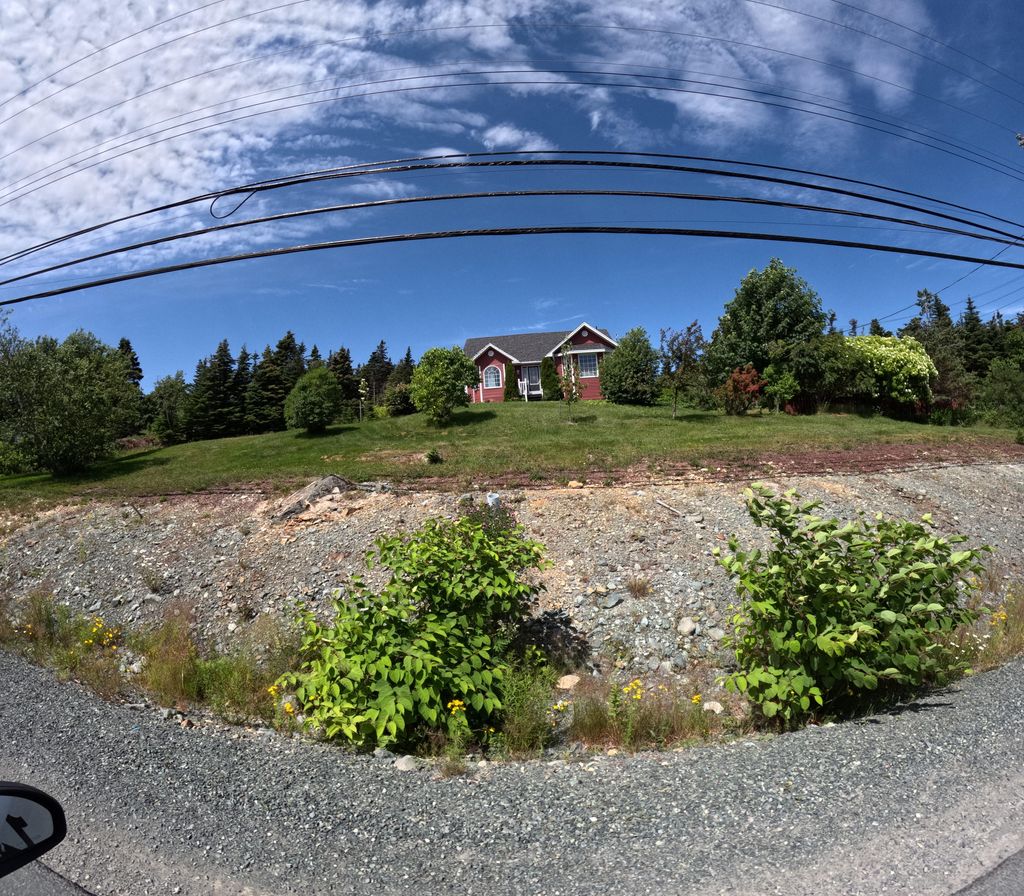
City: st_johns